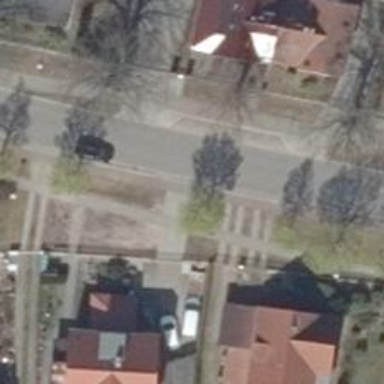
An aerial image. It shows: Driveway.